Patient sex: M
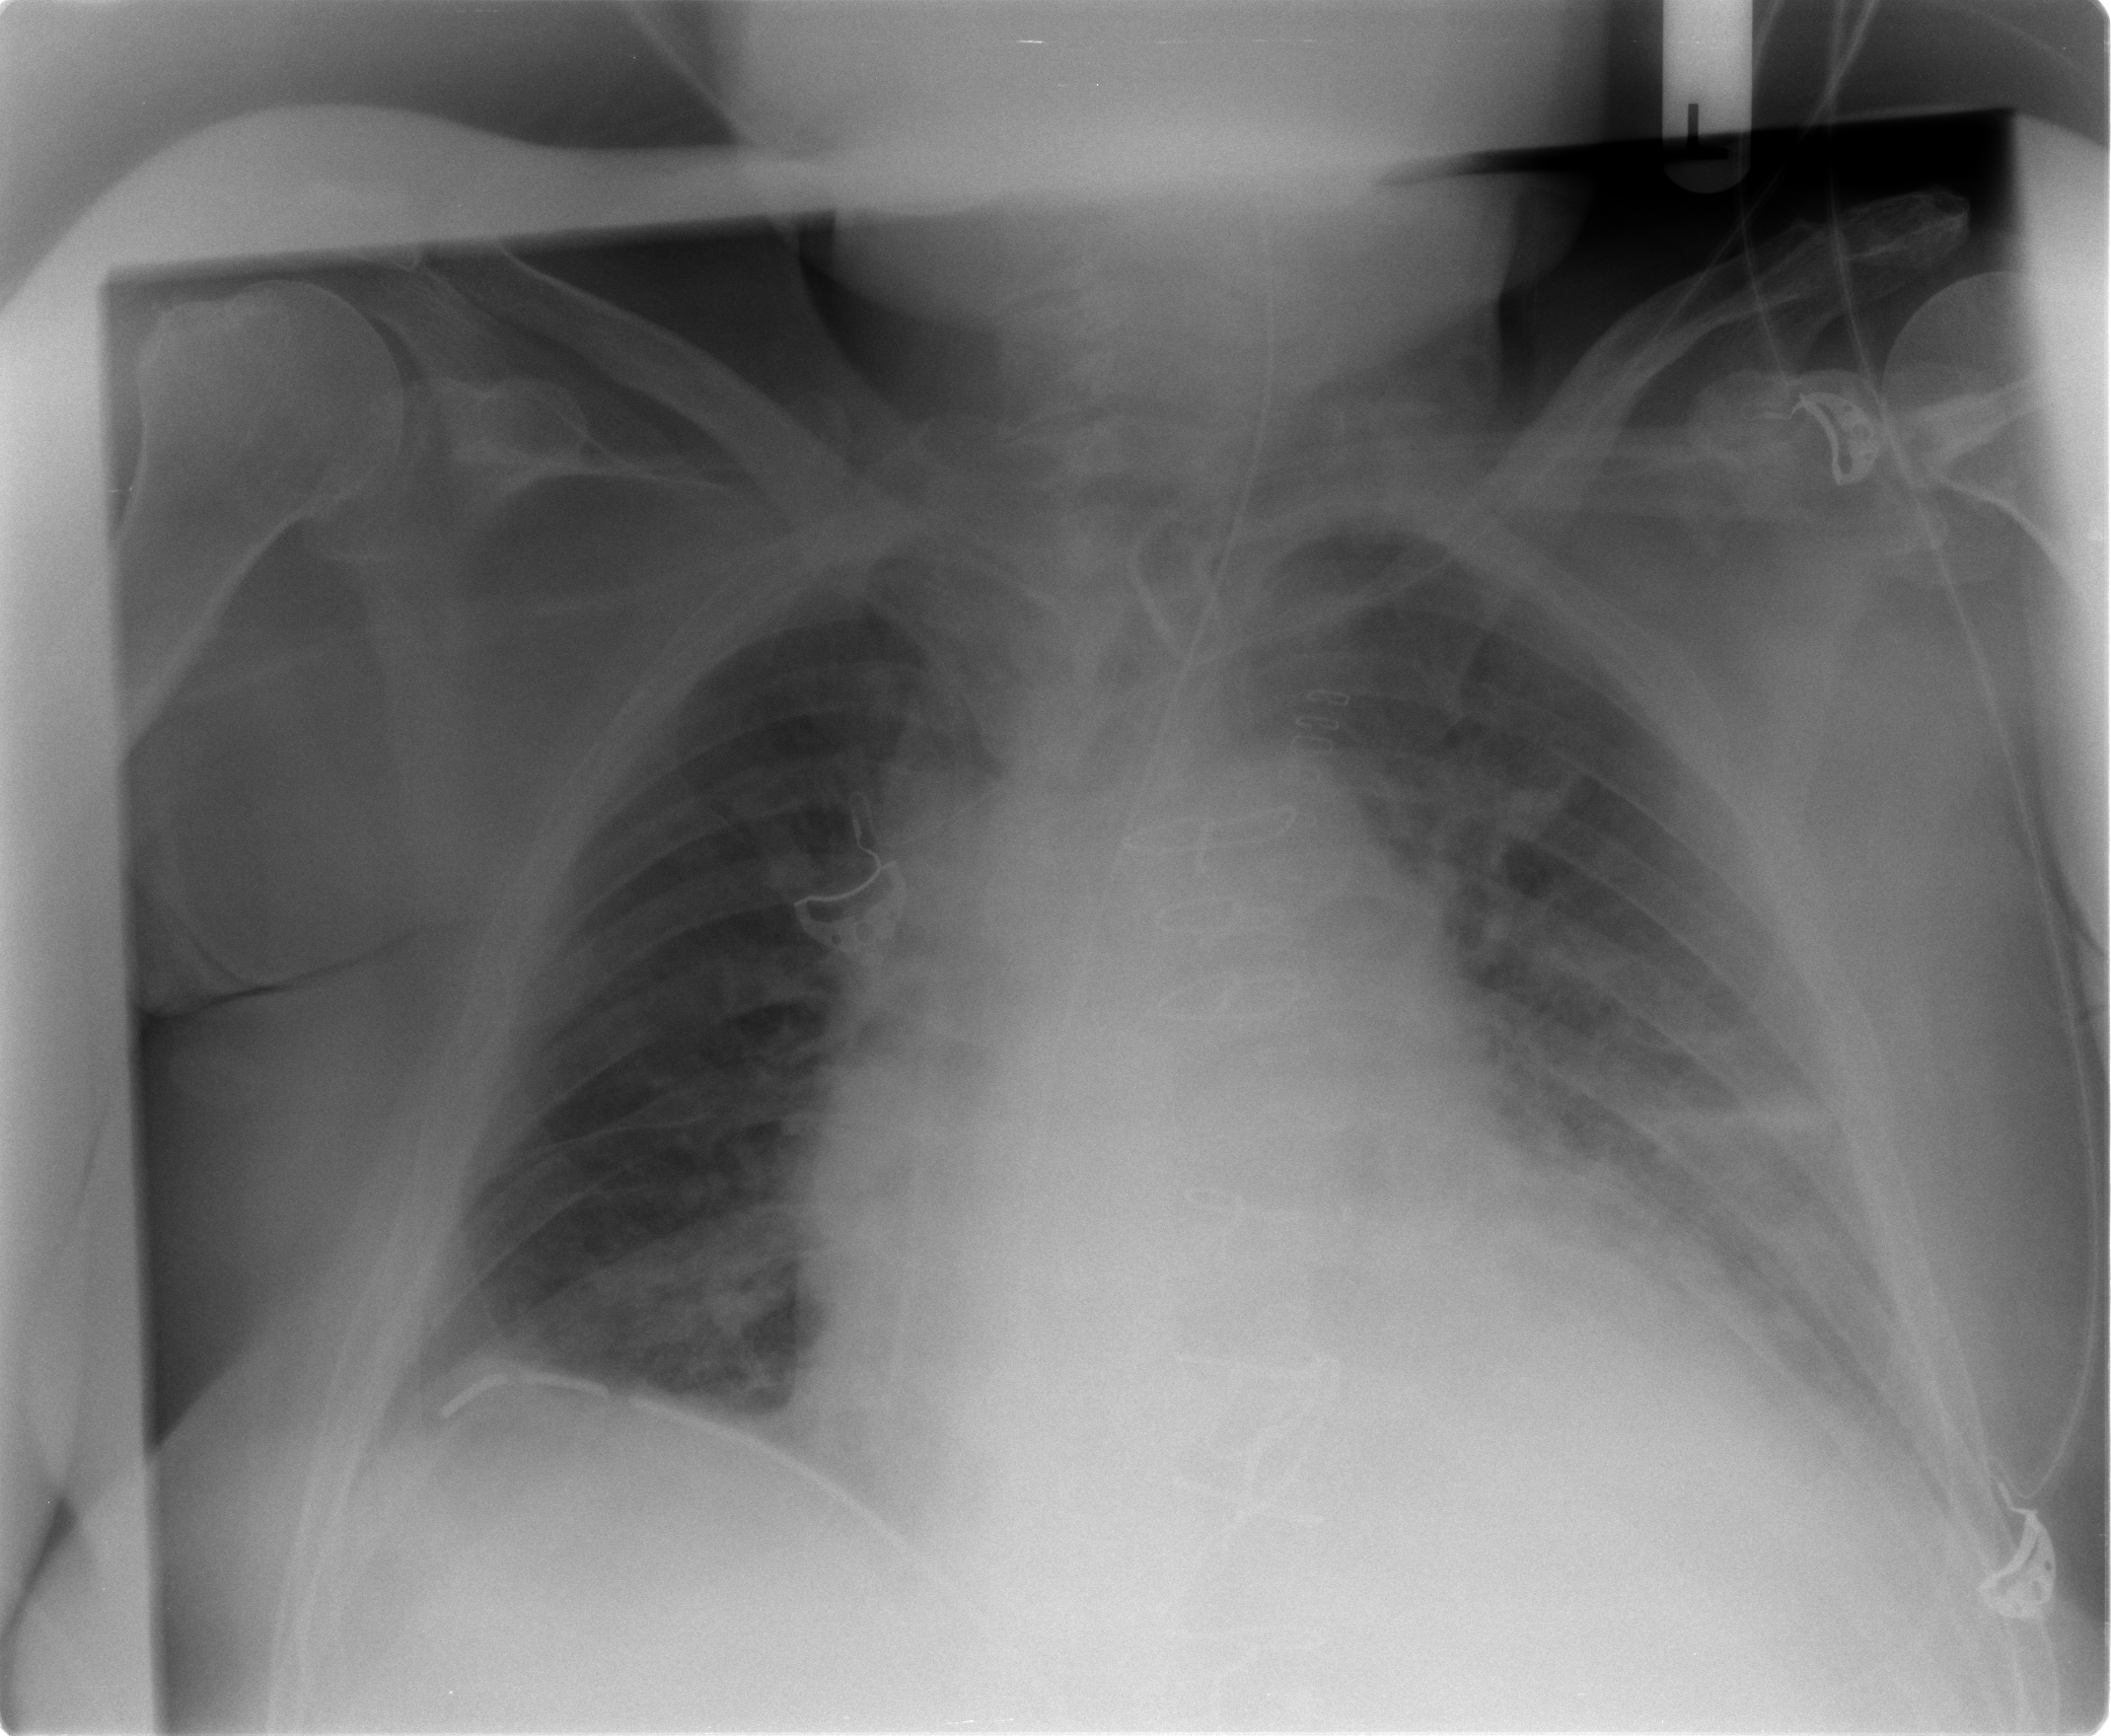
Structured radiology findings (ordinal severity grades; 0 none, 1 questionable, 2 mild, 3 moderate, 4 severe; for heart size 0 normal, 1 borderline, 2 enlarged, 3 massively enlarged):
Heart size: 3
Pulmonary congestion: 3
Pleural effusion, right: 0
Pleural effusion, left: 1
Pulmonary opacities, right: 0
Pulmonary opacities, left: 2
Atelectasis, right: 0
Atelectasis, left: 2